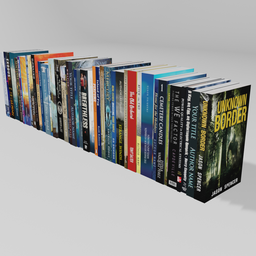
Label: tools